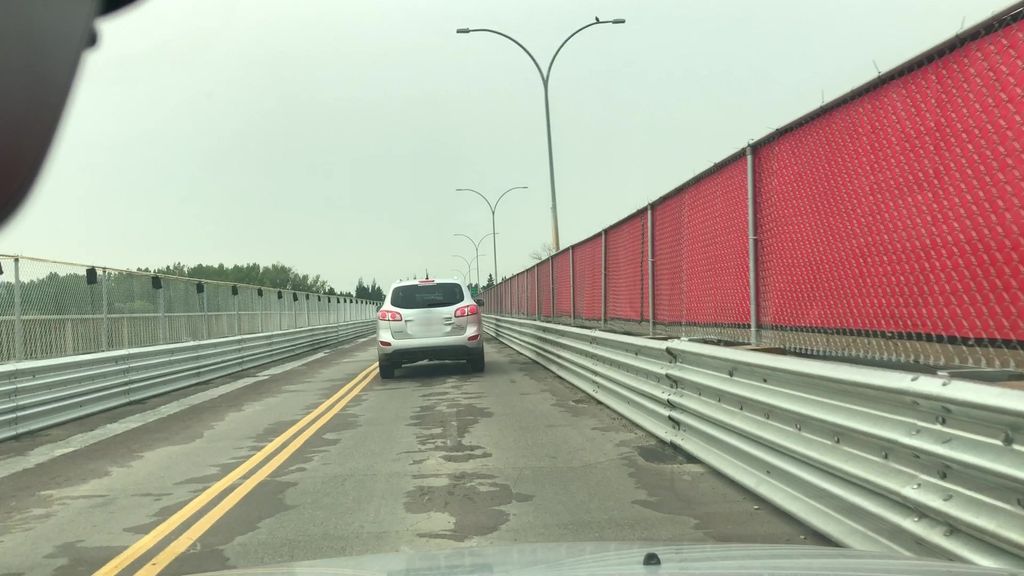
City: edmonton